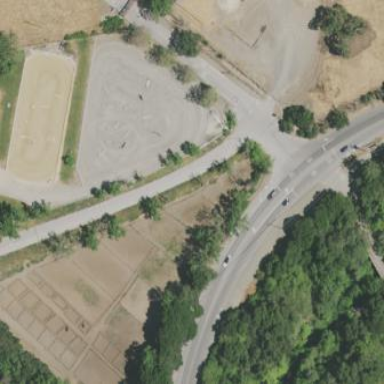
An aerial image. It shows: Equestrian pitch with dirt surface for leisure land activities.